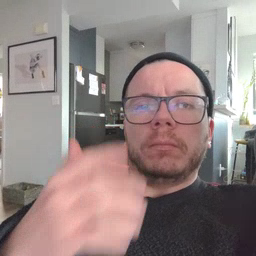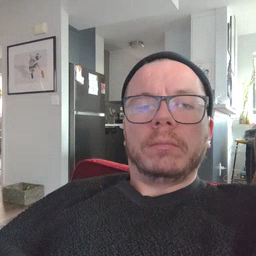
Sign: sad